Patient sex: M
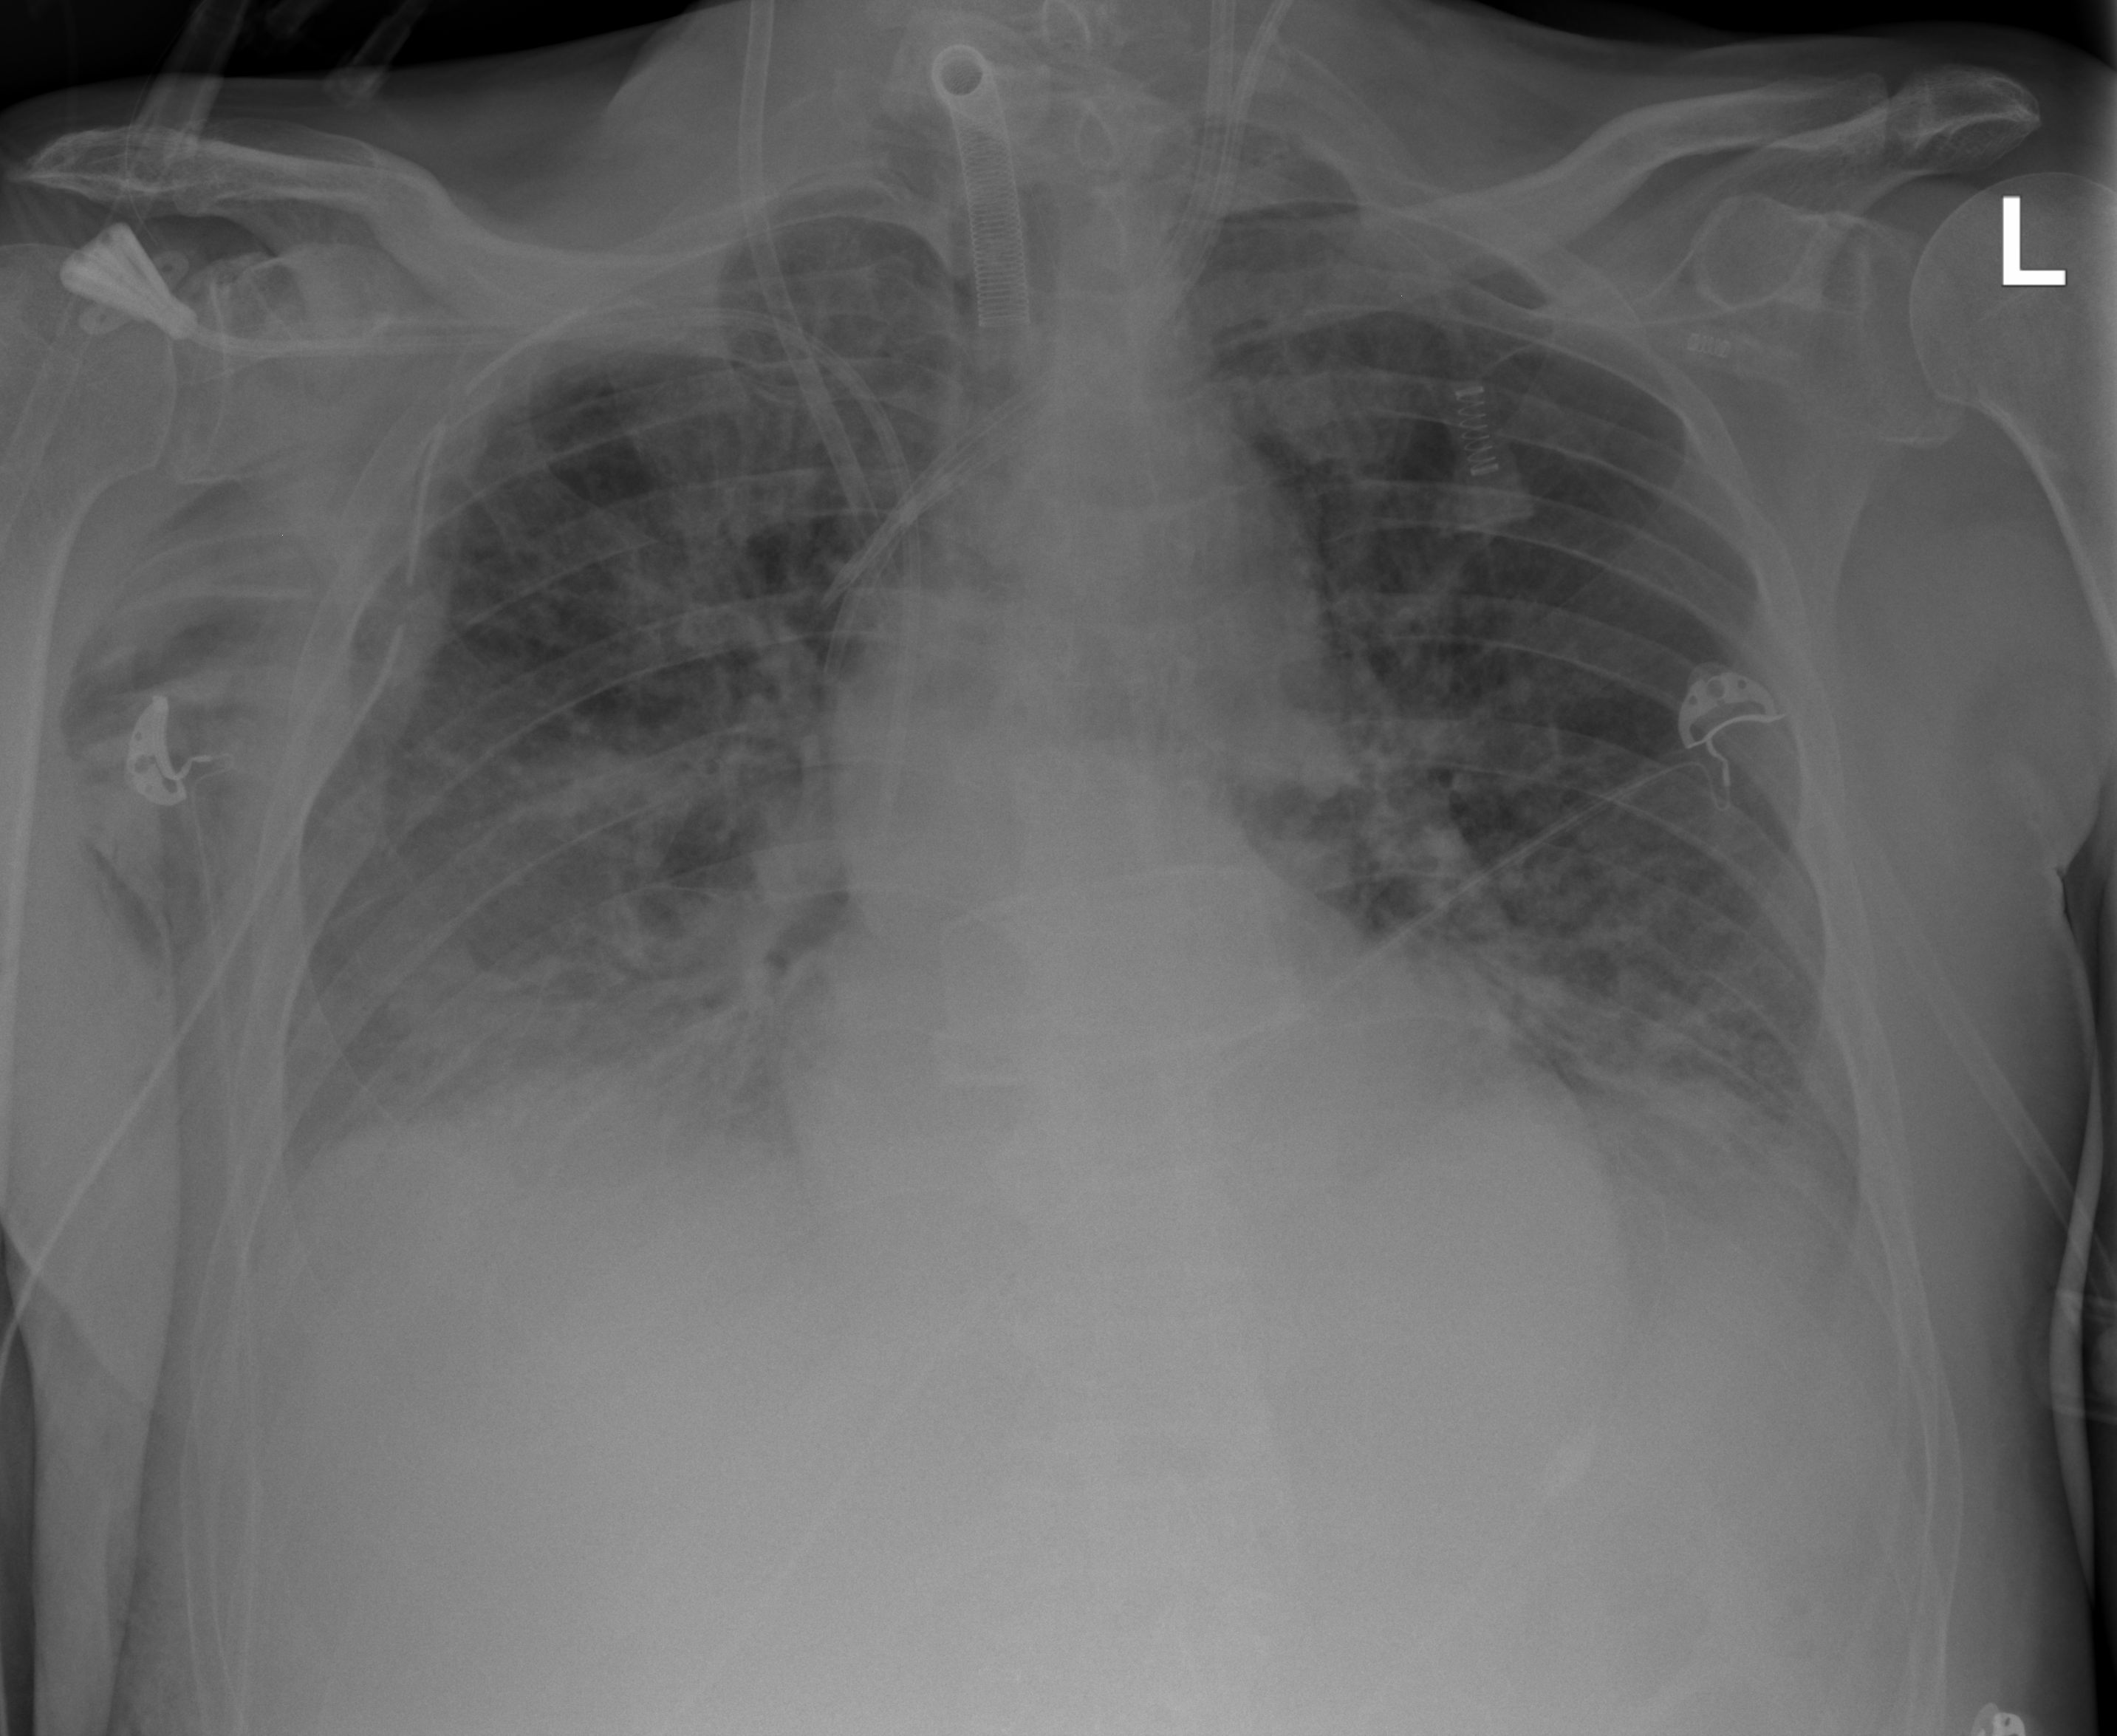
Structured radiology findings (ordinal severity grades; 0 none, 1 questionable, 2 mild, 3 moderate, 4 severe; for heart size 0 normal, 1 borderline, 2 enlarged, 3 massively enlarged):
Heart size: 0
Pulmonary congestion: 0
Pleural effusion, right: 2
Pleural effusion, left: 2
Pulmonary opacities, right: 2
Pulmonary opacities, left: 0
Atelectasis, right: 2
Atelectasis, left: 2